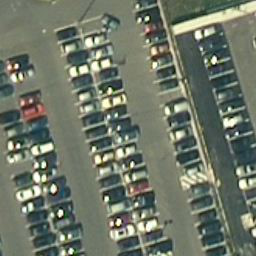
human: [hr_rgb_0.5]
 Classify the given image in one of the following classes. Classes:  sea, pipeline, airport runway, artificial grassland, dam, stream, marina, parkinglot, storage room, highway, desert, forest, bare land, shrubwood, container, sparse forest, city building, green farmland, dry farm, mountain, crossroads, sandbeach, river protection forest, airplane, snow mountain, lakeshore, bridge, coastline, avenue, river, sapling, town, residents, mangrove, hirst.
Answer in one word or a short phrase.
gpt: parkinglot